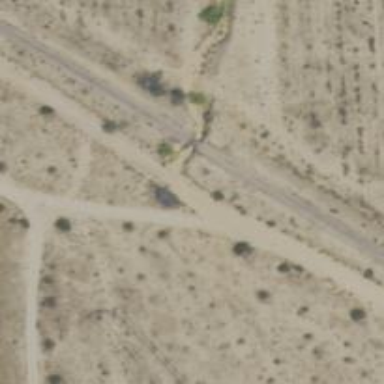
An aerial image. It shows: Abandoned railway bridge.